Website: bh-photo
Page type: billing-address
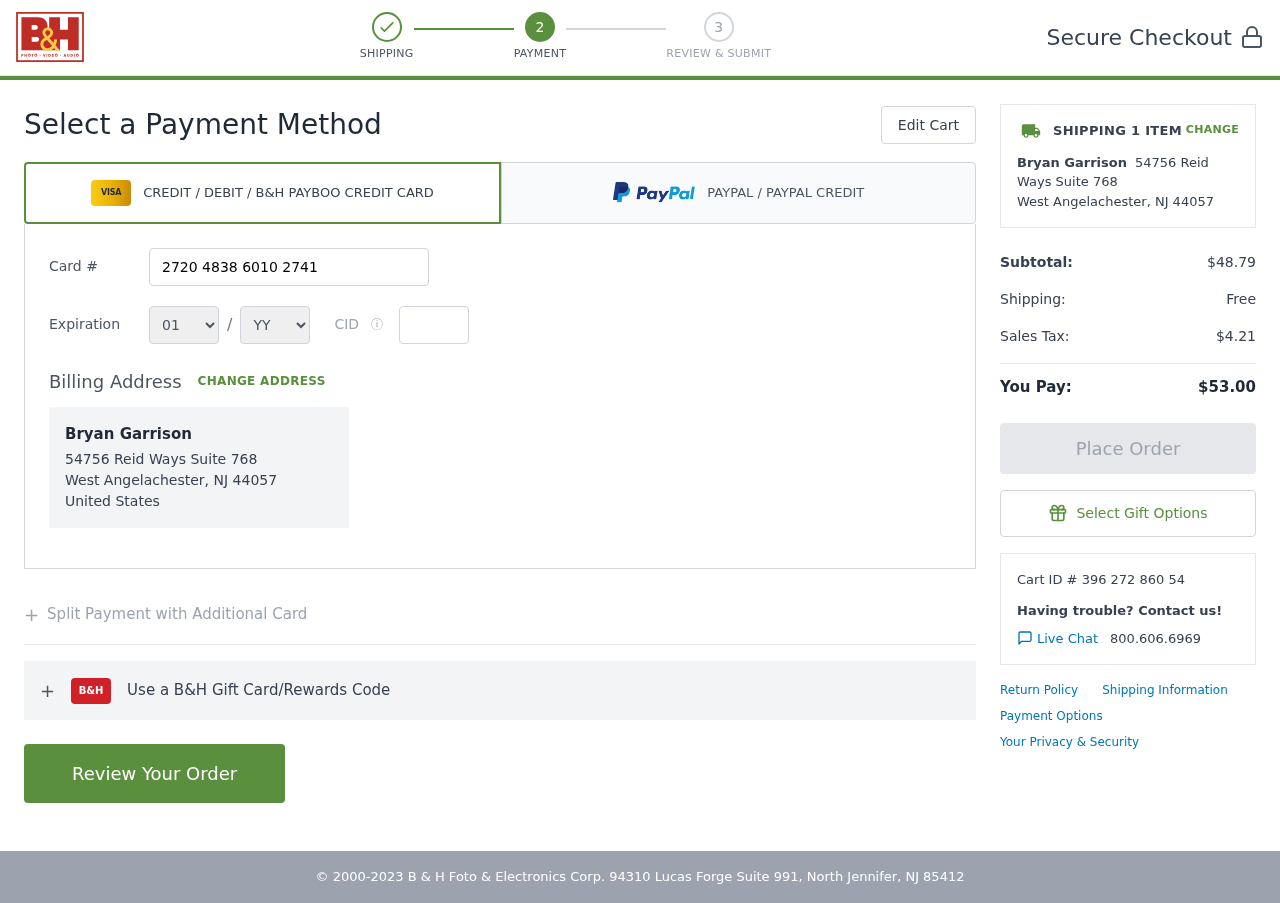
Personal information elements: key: PII_CARD_CVV
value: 020
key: PII_CARD_EXPIRY_MONTH
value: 01
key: PII_CARD_EXPIRY_YEAR
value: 28
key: PII_CARD_NUMBER
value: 2720 4838 6010 2741
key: PII_CITY_STATE_ZIP
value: West Angelachester, NJ 44057
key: PII_COUNTRY
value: United States
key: PII_FULLNAME
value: Bryan Garrison
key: PII_STREET
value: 54756 Reid Ways Suite 768
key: PII_FULLNAME2
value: Bryan Garrison
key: PII_CITY
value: West Angelachester
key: PII_STATE_ABBR
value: NJ
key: PII_POSTCODE
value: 44057
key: PII_POSTCODE_FULL
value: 44057
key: PII_CITY_STATE
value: West Angelachester, NJ
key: PII_POSTCODE_NUMERIC
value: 44057
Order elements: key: ORDER_NUM_ITEMS
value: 1
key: ORDER_SUBTOTAL
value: $48.79
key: ORDER_SHIPPING_COST
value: Free
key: ORDER_TAX
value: $4.21
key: ORDER_TOTAL
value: $53.00
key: ORDER_ID
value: Cart ID # 396 272 860 54